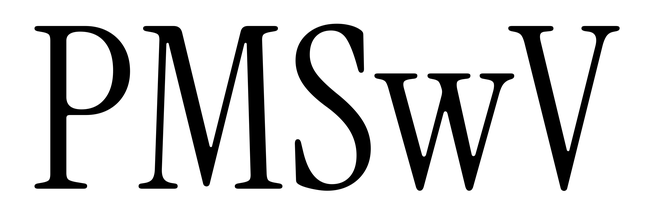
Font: InstrumentSerif-Regular